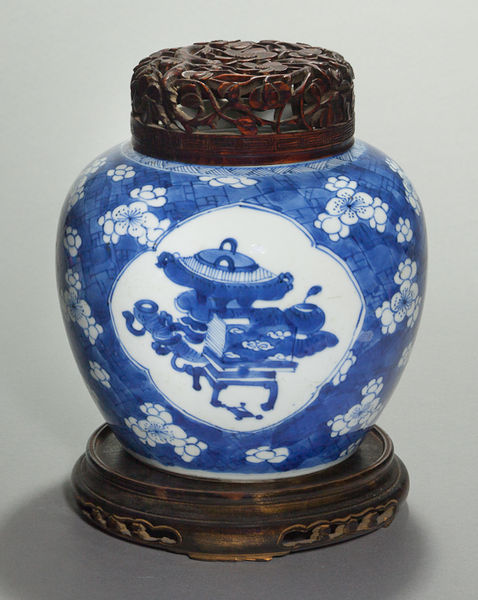
Titel: Hawthorne Ginger Jar
Standort: Amherst (Massachusetts, USA)
Institution: Mead Art Museum, Amherst College
Schlagwörter: blue, white, old, table, tea, flowers, pattern, brown, pot, vase, wood, flower, food, stone, stand, decoration, frame, ornament, oval, shadow, line, desk, marble, urn, antique, design, temple, art, detail, lines, ceramic, rose, top, chinese, asian, china, pottery, bronze, holz, oriental, bottom, zeichnung, container, porcelain, vines, base, dinner, porcellan, rosen, jar, clay, cover, lid, bamboo, intricate, samurai, decanter, ming, japanse, deckel, chinesisch, mynn, dynastie, wok, blue vase